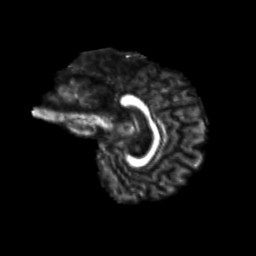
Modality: FA
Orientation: sagittal
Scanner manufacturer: siemens
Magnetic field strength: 3 T
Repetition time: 9.2 s
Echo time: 0.084 s